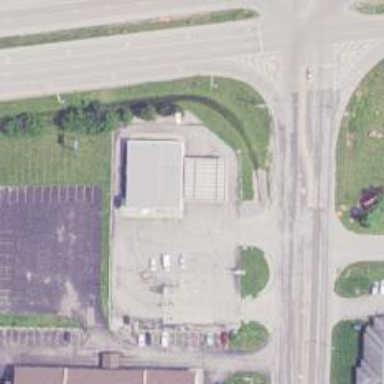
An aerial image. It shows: Convenience shop.